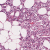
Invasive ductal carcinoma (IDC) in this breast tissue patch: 1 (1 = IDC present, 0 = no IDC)